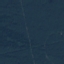
Land use / land cover: Forest